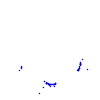
Particle: kaon